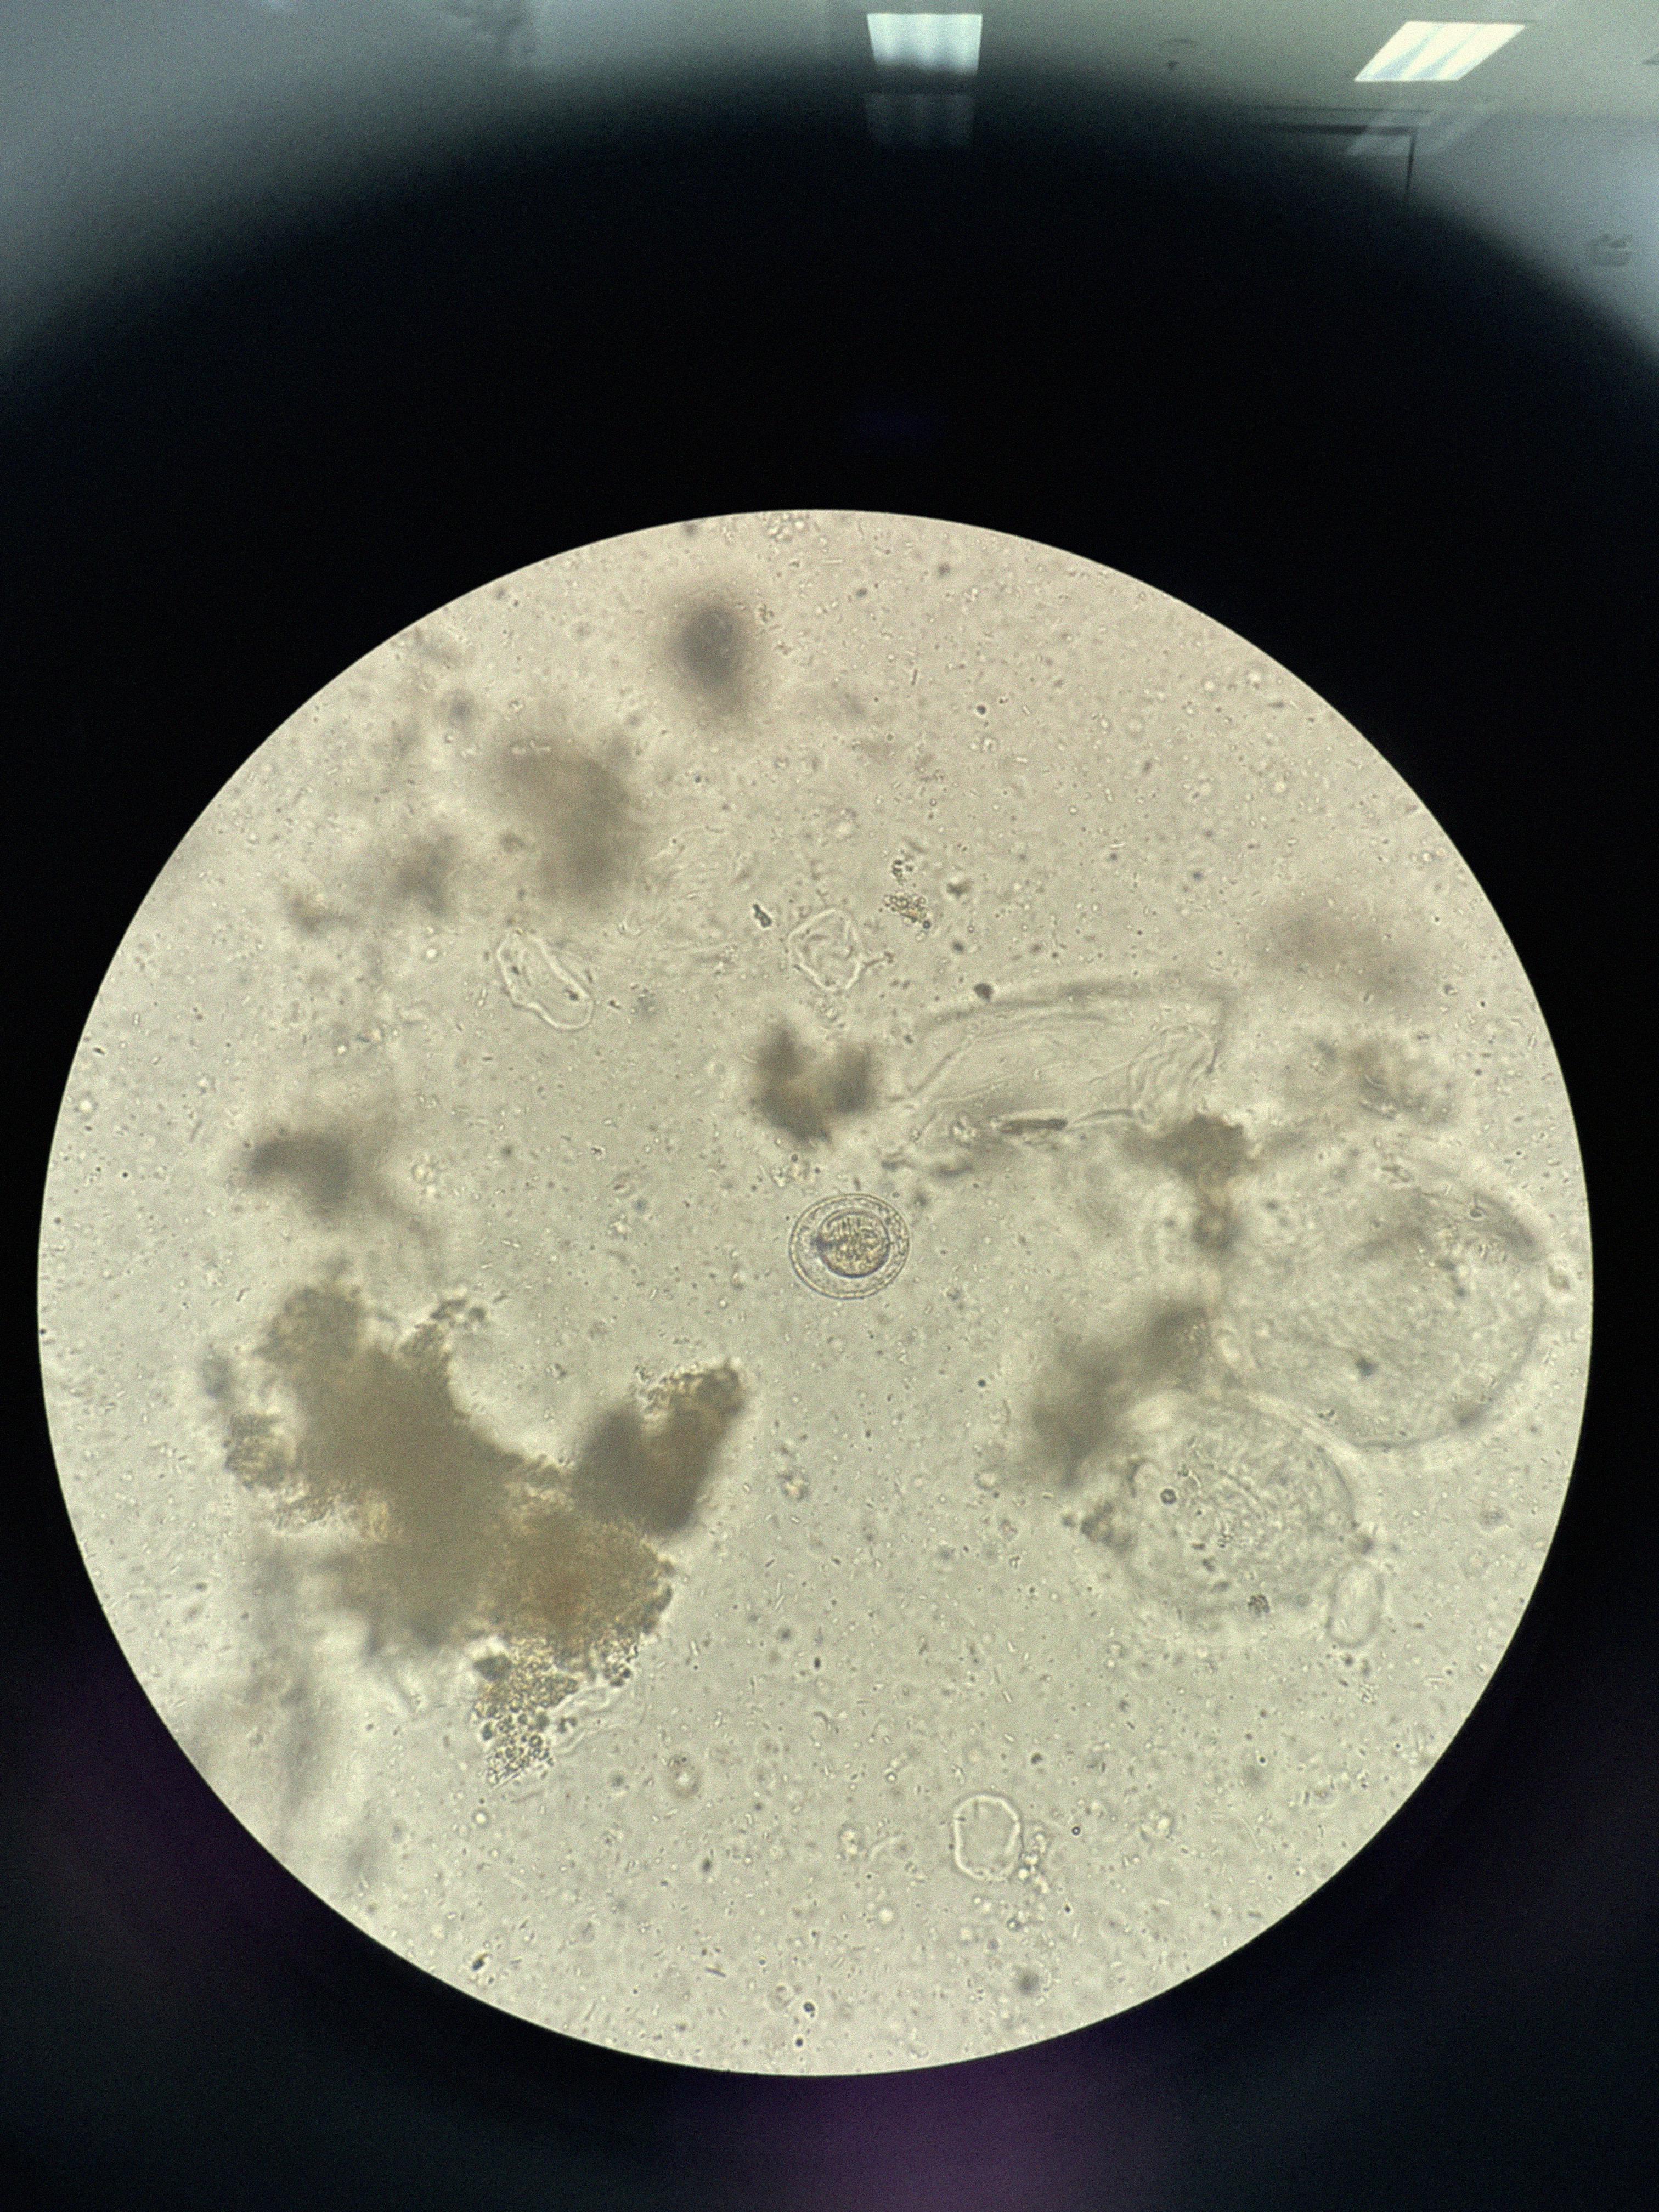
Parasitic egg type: Hymenolepis nana